Question: Right before I enter on SO, I detected that when I select an item on Project>Options dialog, it became dark blue with an black font (in other words, almost unreadable). Other items (not highlighted) are ok.
An example: when you enter in the Project>Options dialog the item highlighted is the "Conditional defines" on the Compiling Options notebook. In this case, it became unreadable. If I select another item, like "DCP Output Directory", THAT item become too dark and the other become readable. Here's an example where text below 'Conditional defines' is unreadable:

Because of that, I guessed that was an problem with the color scheme used by that dialog.
Looking on the "Environment Options" of the IDE, I didn't found an specific setting for Project>Options.
Anyone know where is configured the colors used by Project>Options... dialog?
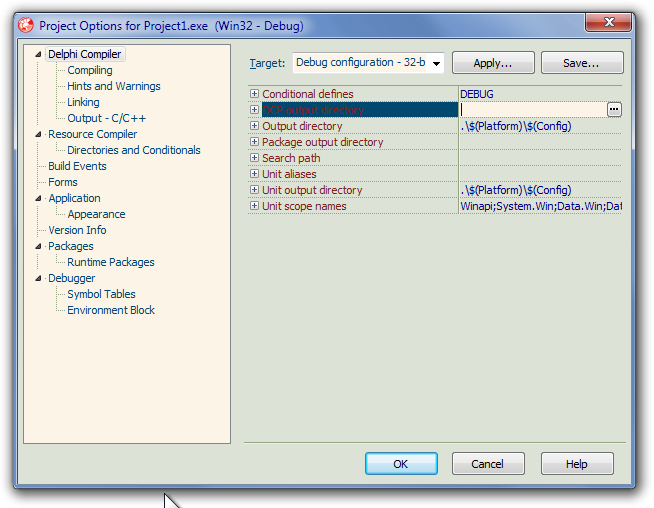
Answer: I discovered while searching on Google (which doesn't gave any good clue) that the Object Inspector colors are also used by Project>Options notebooks. In particular, the highlight color is from 'Highlight Color' of OI and the text color is from 'Name' color of OI.
When I changed from the custom scheme to the default, all became ok...